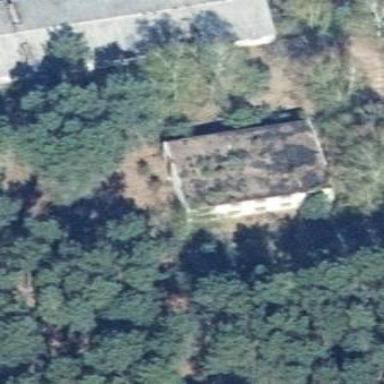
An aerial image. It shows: Ruins of building.